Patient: sex F, age 62
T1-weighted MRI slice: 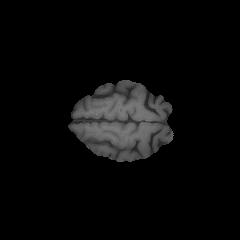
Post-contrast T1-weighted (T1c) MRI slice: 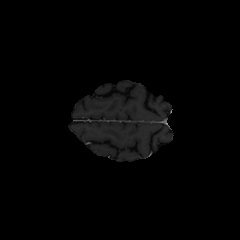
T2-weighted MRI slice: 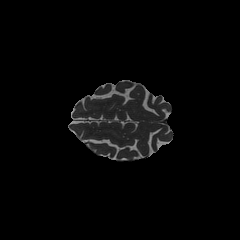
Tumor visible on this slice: no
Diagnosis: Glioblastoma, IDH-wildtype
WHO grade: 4